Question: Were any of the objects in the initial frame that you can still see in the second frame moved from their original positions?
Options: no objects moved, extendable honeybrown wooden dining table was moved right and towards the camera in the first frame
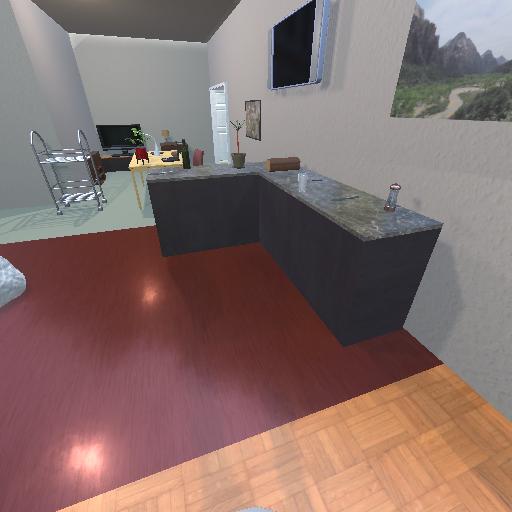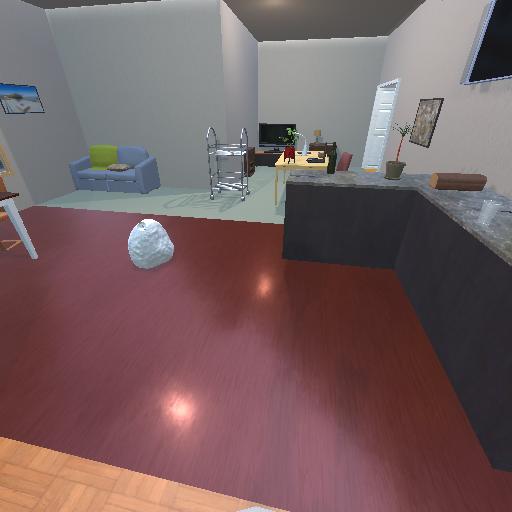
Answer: no objects moved